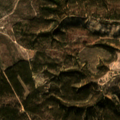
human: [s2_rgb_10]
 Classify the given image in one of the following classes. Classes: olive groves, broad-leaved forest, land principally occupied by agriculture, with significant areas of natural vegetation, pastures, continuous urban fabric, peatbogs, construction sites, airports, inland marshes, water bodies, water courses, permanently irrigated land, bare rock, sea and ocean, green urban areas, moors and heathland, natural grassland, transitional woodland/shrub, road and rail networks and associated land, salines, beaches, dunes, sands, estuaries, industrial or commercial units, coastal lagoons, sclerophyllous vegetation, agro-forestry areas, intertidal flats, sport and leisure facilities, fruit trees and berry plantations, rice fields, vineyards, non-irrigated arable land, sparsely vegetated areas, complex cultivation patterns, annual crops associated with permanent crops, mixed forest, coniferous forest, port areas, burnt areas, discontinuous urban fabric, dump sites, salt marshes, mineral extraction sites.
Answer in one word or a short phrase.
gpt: broad-leaved forest, transitional woodland/shrub